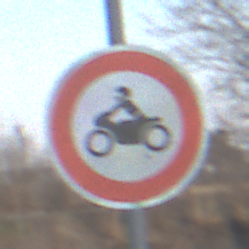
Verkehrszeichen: VerbotKraftraeder
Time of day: SunriseSunset
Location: Outdoor (Suburban)
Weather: PartlyCloudy
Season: Winter
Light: Natural